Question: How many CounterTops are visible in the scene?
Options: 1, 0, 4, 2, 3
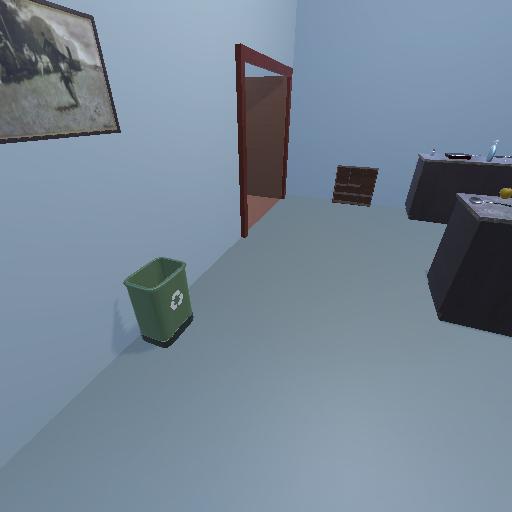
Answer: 1